Question: javaI am trying to create a line chart using the Google Chart API. I am trying to set the data using JSON for the datatable via a AJAX post.
I have a version working for the pie chart but I can't find out how to do it for the line chart.
Below is how I am creating the chart with the ajax post.
'''
function drawLineGraph()
{
$.post("loadGraph.php",
{
type: "line"
},
function (result)
{
var data = new google.visualization.DataTable(result);
var options = {
title: "Line Graph Test"
};
var chart = new google.visualization.LineChart(document.getElementById("lineChart"));
chart.draw(data, options);
}, "json"
);
}
'''
Below is the code for the loadGraph.php
'''
print json_encode(test());
function test()
{
$array = array();
if ($_POST['type'] == "line")
{
$array['cols'][] = array('type' => 'string');
$array['cols'][] = array('type' => 'number');
$temp = array();
$array['row'][] = array('v' => (string) "20-01-13");
$array['row'][] = array('v' => (int) 35);
$array['row'][] = array('v' => (string) "21-01-13");
$array['row'][] = array('v' => (int) 30);
}
}
'''
Although no errors occur, the line chart is sort of displayed, but there is no line, as if the data is 0. Below is a screenshot of how the chart is being displayed

Below is the output of the JSON content.
'''
{"cols":[{"type":"string"},{"type":"number"}],"row":[{"c":[{"v":"20-01-13"},{"v":22}]},{"c":[{"v":"21-01-13"},{"v":24}]},{"c":[{"v":"22-01-13"},{"v":27}]}]}
'''
Thanks for any help you can provide.
I have tried to do what @davidkonrad suggested but I am now getting a different problem. I have changed the definition of row to rows for the PHP array as follows:
'''
$array['cols'][] = array('type' => 'string');
$array['cols'][] = array('type' => 'number');
$array['rows'][] = array('c' => "20-01-13");
$array['rows'][] = array('v' => 35);
$array['rows'][] = array('c' => "21-01-13");
$array['rows'][] = array('v' => 30);
'''
But now when the graph loads I get 'Cannot read property '0' of undefined' where the graph should be displayed.
Below is how the JSON is now being generated
'''
{"cols":[{"type":"string"},{"type":"number"}],"rows":[{"c":"20-01-13"},{"v":35},{"c":"21-01-13"},{"v":30}]}
'''
I can't see how to change the array to make it match with the JSON that davidkonrad provided
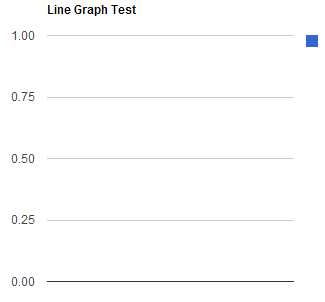
Answer: The problem is a very small typo. In the JSON, 'row' should be 'rows'.
Eg, changing the example JSON to
'''
var result = { "cols":[ {"type":"string"}, {"type":"number"}], "rows":[ {"c":[{"v":"20-01-13"}, {"v":22}]}, {"c":[{"v":"21-01-13"}, {"v":24}]}, {"c":[{"v":"22-01-13"}, {"v":27}]} ]};
'''
and your code works :

Look at <URL>
You need to wrap each "c"-section into brackets and also misses "v" (value indicator) for the first column.
Your updated test JSON is
'''
"cols": [
{"type":"string"},{"type":"number"}
],
"rows":[
{"c":"20-01-13"},{"v":35},
{"c":"21-01-13"},{"v":30}
]
}
'''
giving a "can't read 0 of undefined", becuase it should be
'''
{
"cols":[
{"type":"string"},{"type":"number"}
],
"rows":[
{"c": [{ "v": "20-01-13"},{"v":35} ]},
{"c": [{ "v": "21-01-13"},{"v":30} ]}
]
}
'''
graph :

Hope it helps!
Modified PHP that along with 'json_encode' outputs data in the correct google chart format :
'''
function test() {
$array = array();
$array['cols'][] = array('type' => 'string');
$array['cols'][] = array('type' => 'number');
//HERE you have the difference
$array['rows'][]['c'] = array(
array('v' => "20-01-13"),
array('v' => 35)
);
$array['rows'][]['c'] = array(
array('v' => "21-01-13"),
array('v' => 30)
);
return json_encode($array);
}
'''
outputs
'''
{"cols":[{"type":"string"},{"type":"number"}],"rows":[{"c":[{"v":"20-01-13"},{"v":35}]},{"c":[{"v":"21-01-13"},{"v":30}]}]}
'''
which leads to the graph above